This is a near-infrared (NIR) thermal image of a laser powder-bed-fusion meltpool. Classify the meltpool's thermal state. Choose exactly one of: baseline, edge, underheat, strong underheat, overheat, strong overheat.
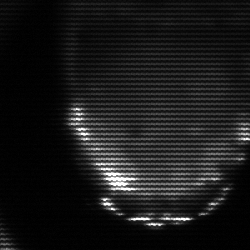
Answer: edge